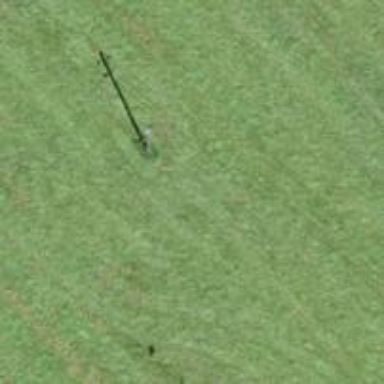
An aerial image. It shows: Power pole.